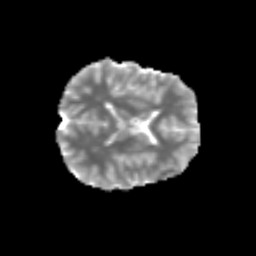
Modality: MD
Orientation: axial
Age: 49
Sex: female
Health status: ill
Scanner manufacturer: siemens
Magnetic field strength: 3 T
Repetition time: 8.7 s
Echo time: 0.11 s